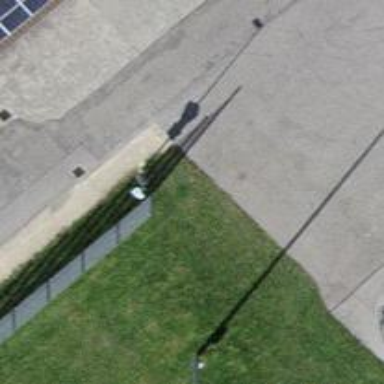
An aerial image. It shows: Gray straight pole.